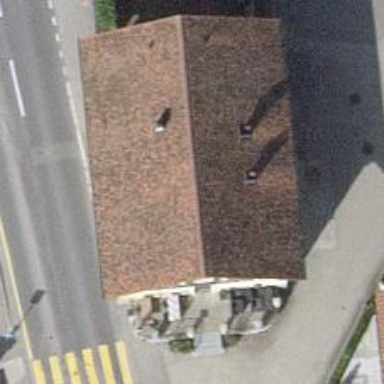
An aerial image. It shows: Restaurant.